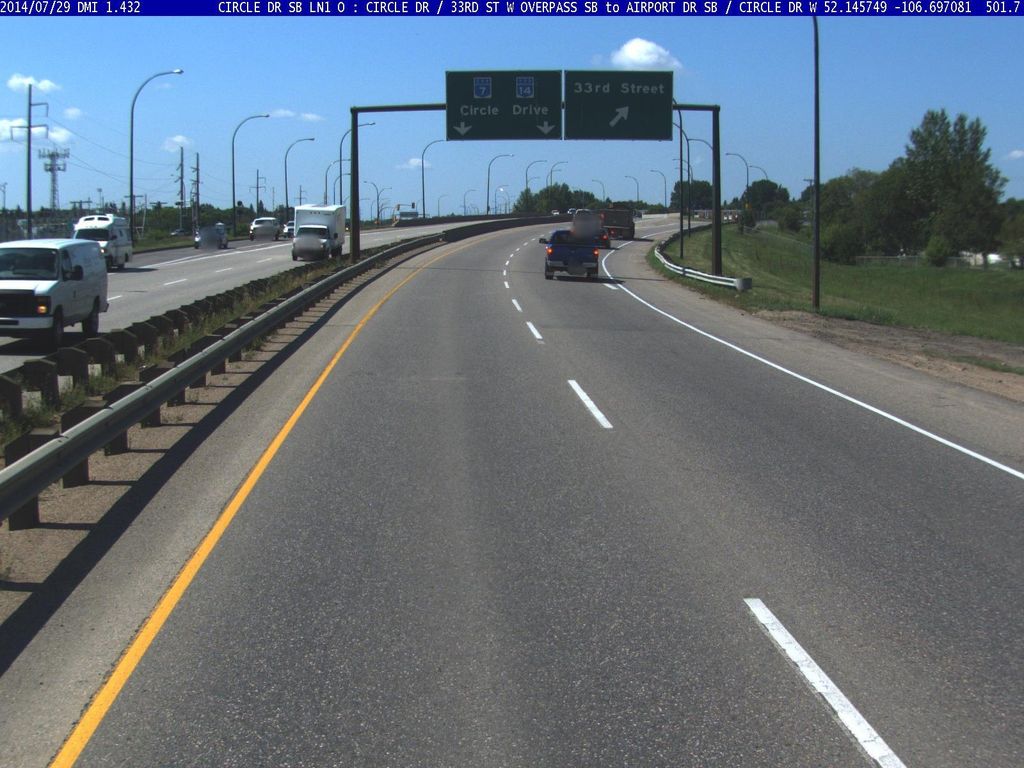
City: saskatoon